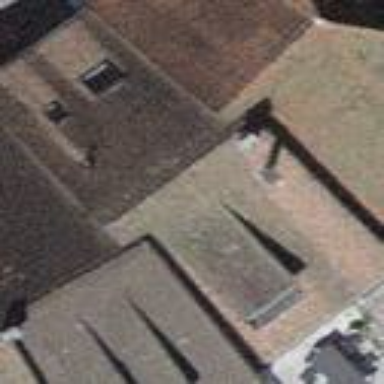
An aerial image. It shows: Terrace building.